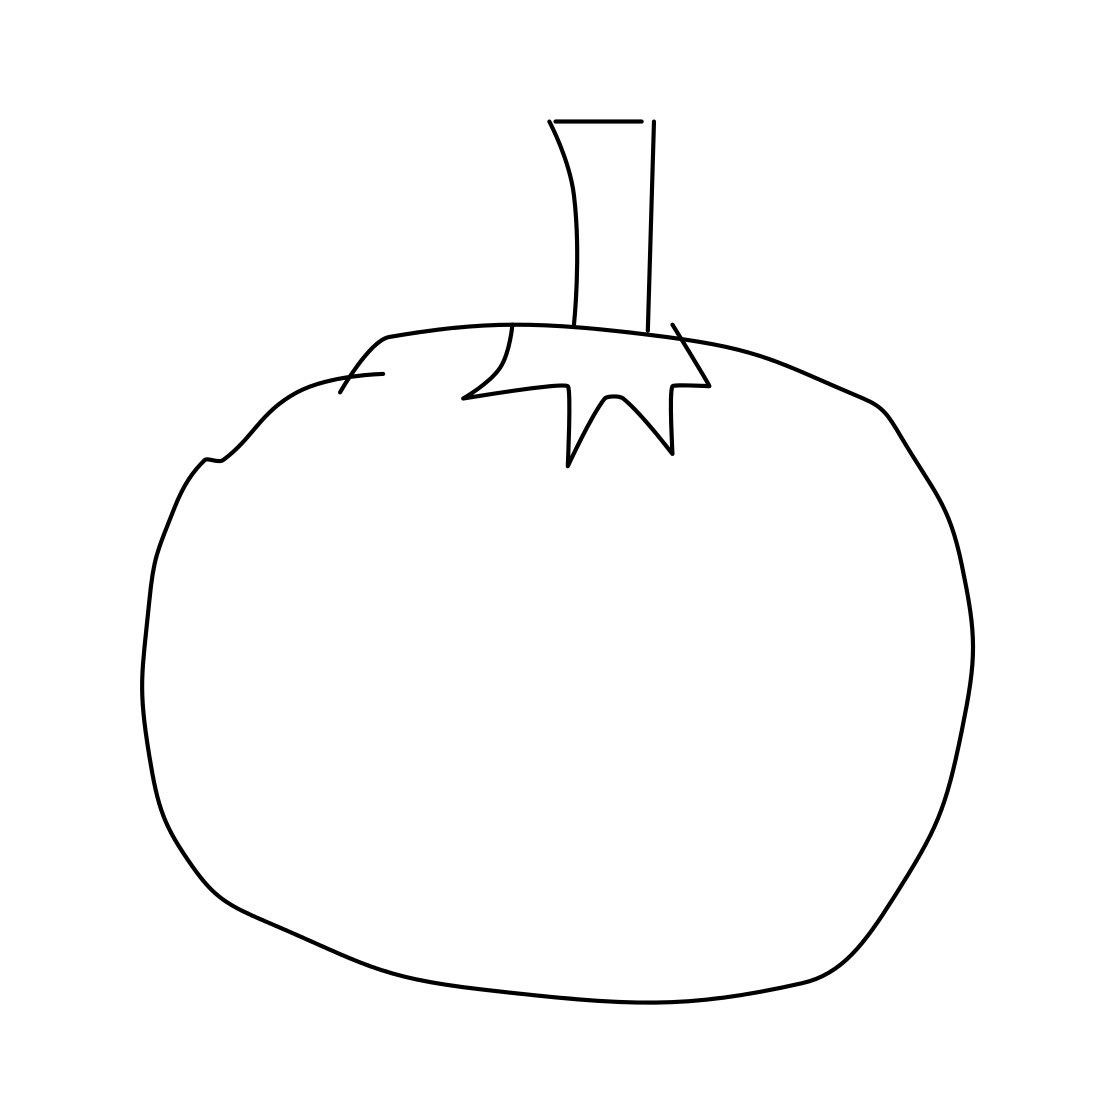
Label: tomato